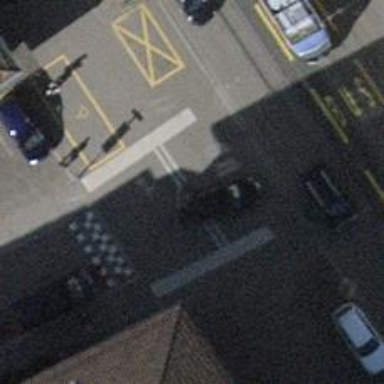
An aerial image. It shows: Unmarked crossing with traffic calming table on the road.